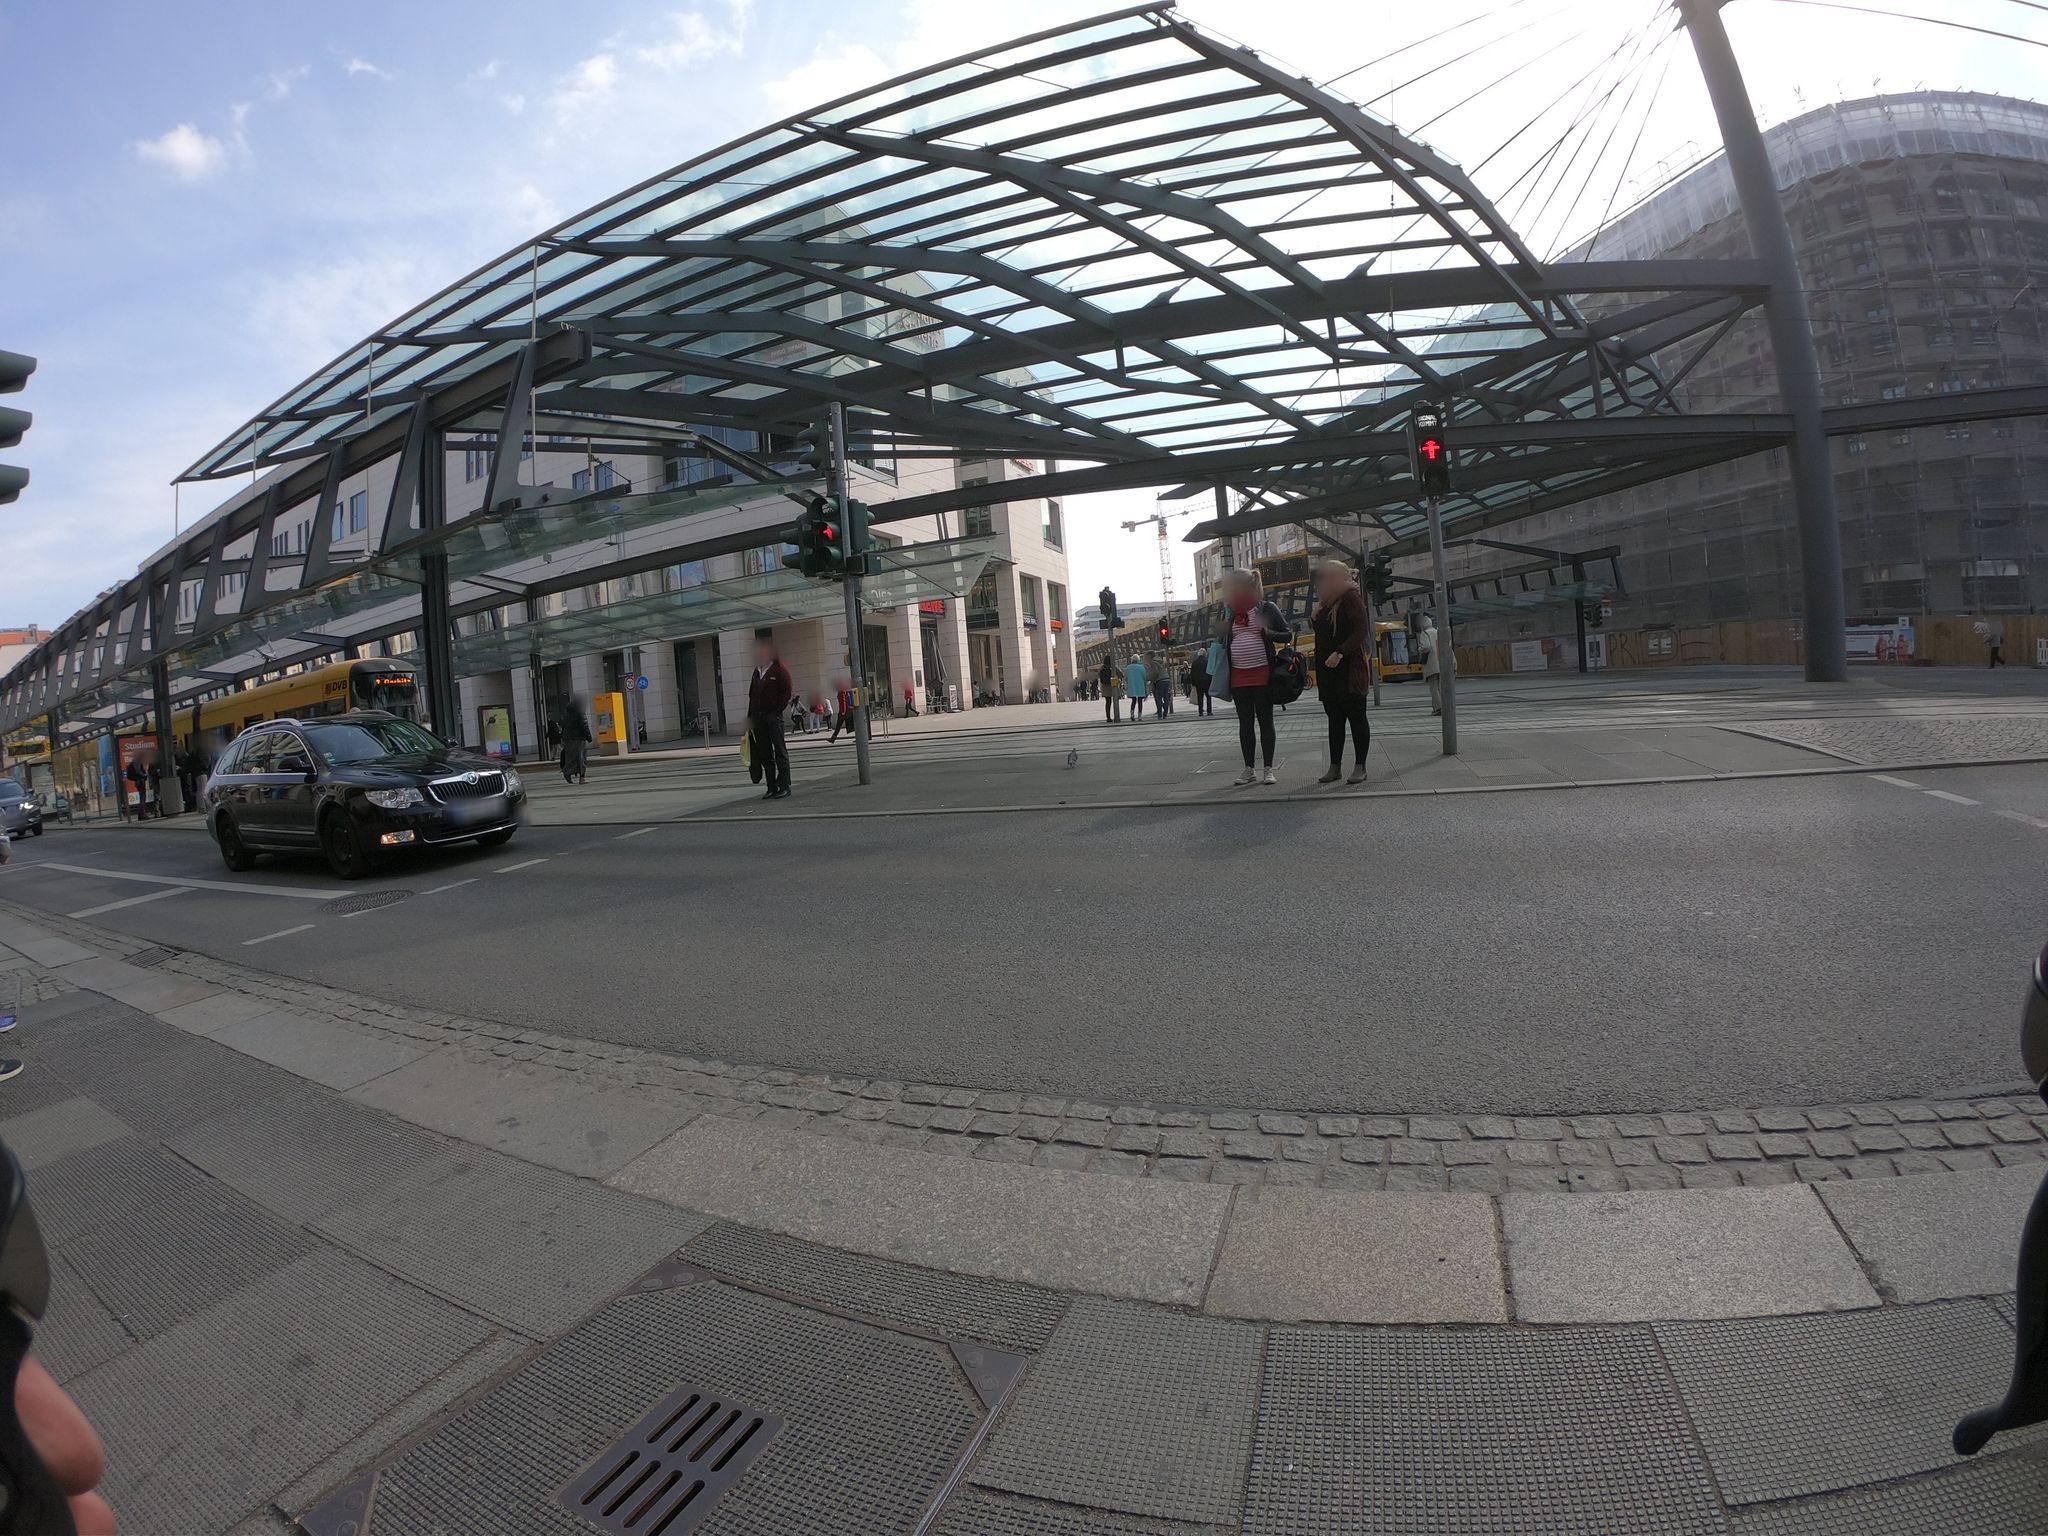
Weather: clear
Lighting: day
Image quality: good
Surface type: cycling surface
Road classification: footway, pedestrian
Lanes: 1
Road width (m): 4
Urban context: urban centre
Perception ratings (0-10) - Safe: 6.7, Lively: 7.3, Beautiful: 6.36, Boring: 5.26, Depressing: 3.62, Wealthy: 6.01